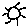
Label: sun